A bearing vibration time series has been folded into this square grayscale image, one row per segment of consecutive samples. Classify the bearing condition as one of: normal, inner_race, outer_race, ball.
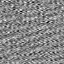
Answer: outer_race